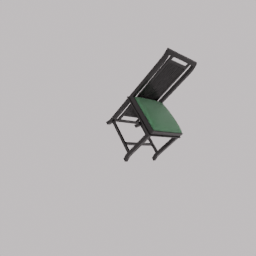
Label: furniture